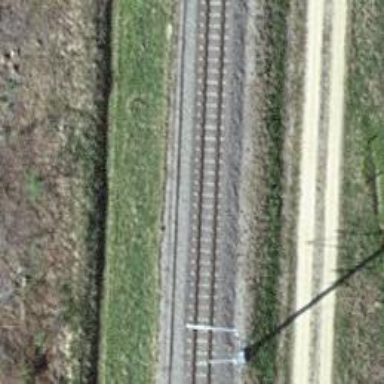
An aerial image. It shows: Railway signal.